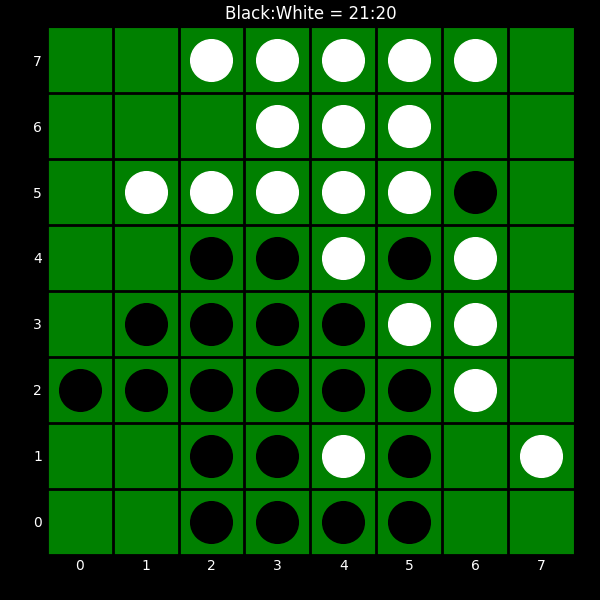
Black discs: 21
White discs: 20